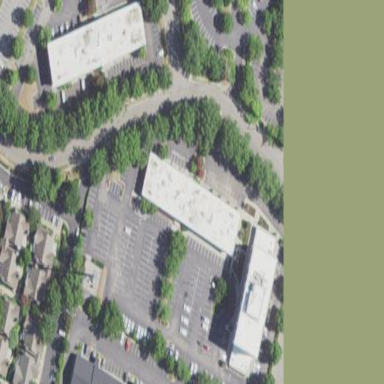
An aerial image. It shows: Commercial building.